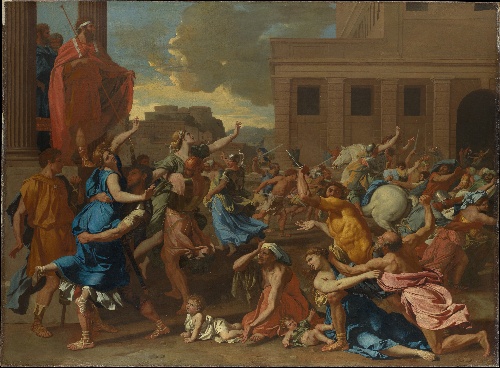
Title: The Abduction of the Sabine Women
Artist: Nicolas Poussin
Artist bio: French, Les Andelys 1594–1665 Rome
Date: probably 1633–34
Object type: Painting
Classification: Paintings
Medium: Oil on canvas
Dimensions: 60 7/8 x 82 5/8 in. (154.6 x 209.9 cm)
Department: European Paintings
Credit line: Harris Brisbane Dick Fund, 1946
Accession year: 1946
Repository: Metropolitan Museum of Art, New York, NY
Tags: Suffering|Children|Men|Women|Horses